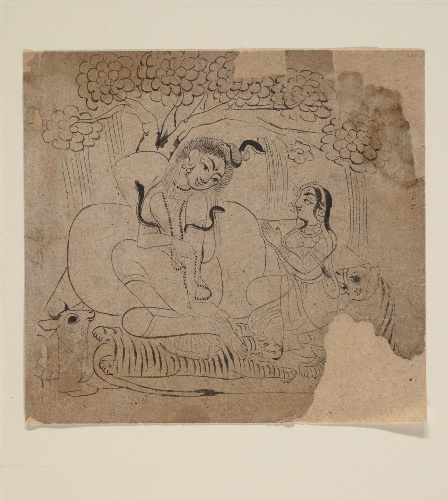
Date: 19th century
Object type: Painting
Classification: Paintings
Medium: Ink and translucent watercolor on paper
Culture: India (Pahari Hills)
Dimensions: Image (sight): 5 1/8 x 4 3/4 in. (13 x 12.1 cm)
Department: Asian Art
Credit line: Gift of Subhash Kapoor, in memory of his parents, Smt Shashi Kanta and Shree Parshotam Ram Kapoor, 2008
Accession year: 2008
Repository: Metropolitan Museum of Art, New York, NY
Tags: Bulls|Snakes|Parvati|Shiva